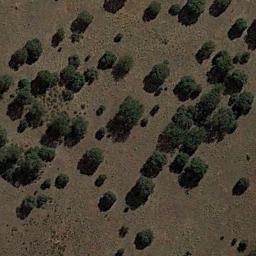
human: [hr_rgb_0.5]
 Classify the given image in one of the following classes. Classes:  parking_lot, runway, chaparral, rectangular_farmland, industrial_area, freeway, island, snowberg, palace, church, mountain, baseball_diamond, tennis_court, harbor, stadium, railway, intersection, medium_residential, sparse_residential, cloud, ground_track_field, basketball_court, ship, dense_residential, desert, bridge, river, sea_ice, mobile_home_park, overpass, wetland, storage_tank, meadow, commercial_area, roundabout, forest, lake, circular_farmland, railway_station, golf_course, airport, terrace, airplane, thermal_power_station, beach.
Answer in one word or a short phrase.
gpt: chaparral